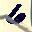
Label: 6